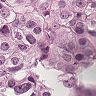
Metastatic tissue present: yes